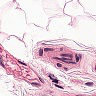
Metastatic tissue present: no